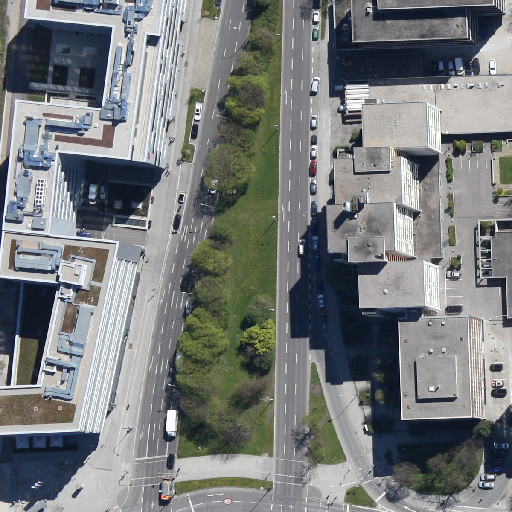
Referring expression: road